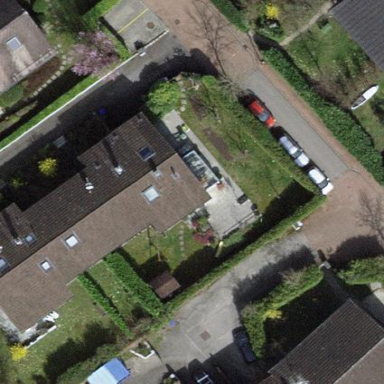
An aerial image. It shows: Garden surrounded by fence.